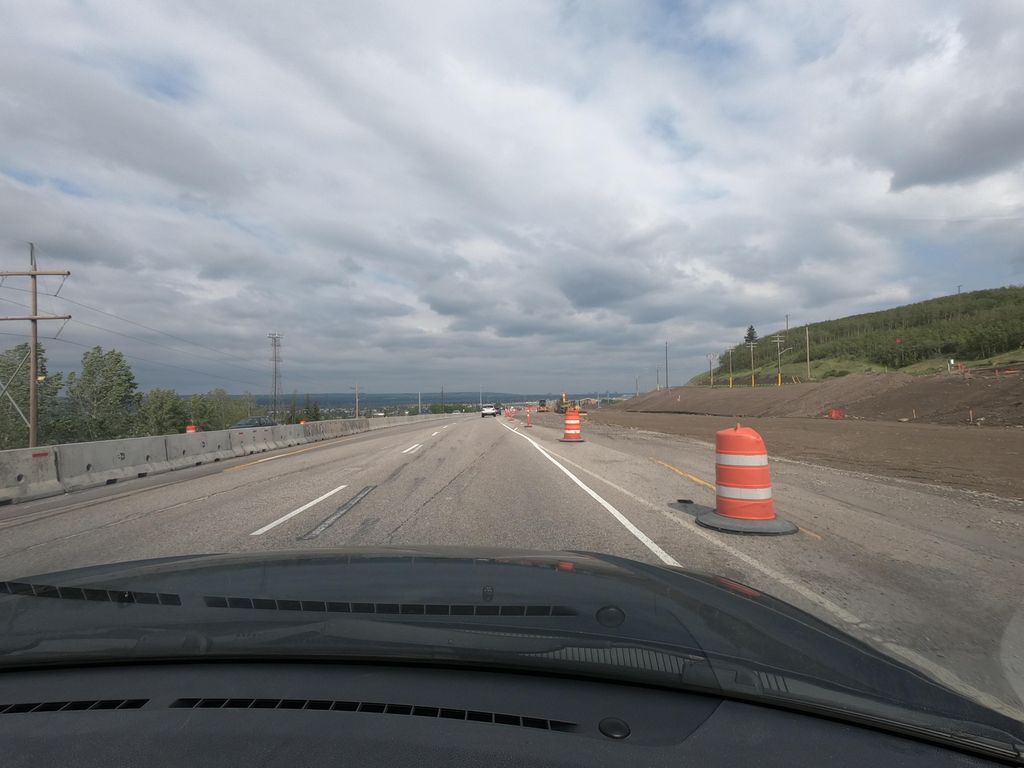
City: calgary